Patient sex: M
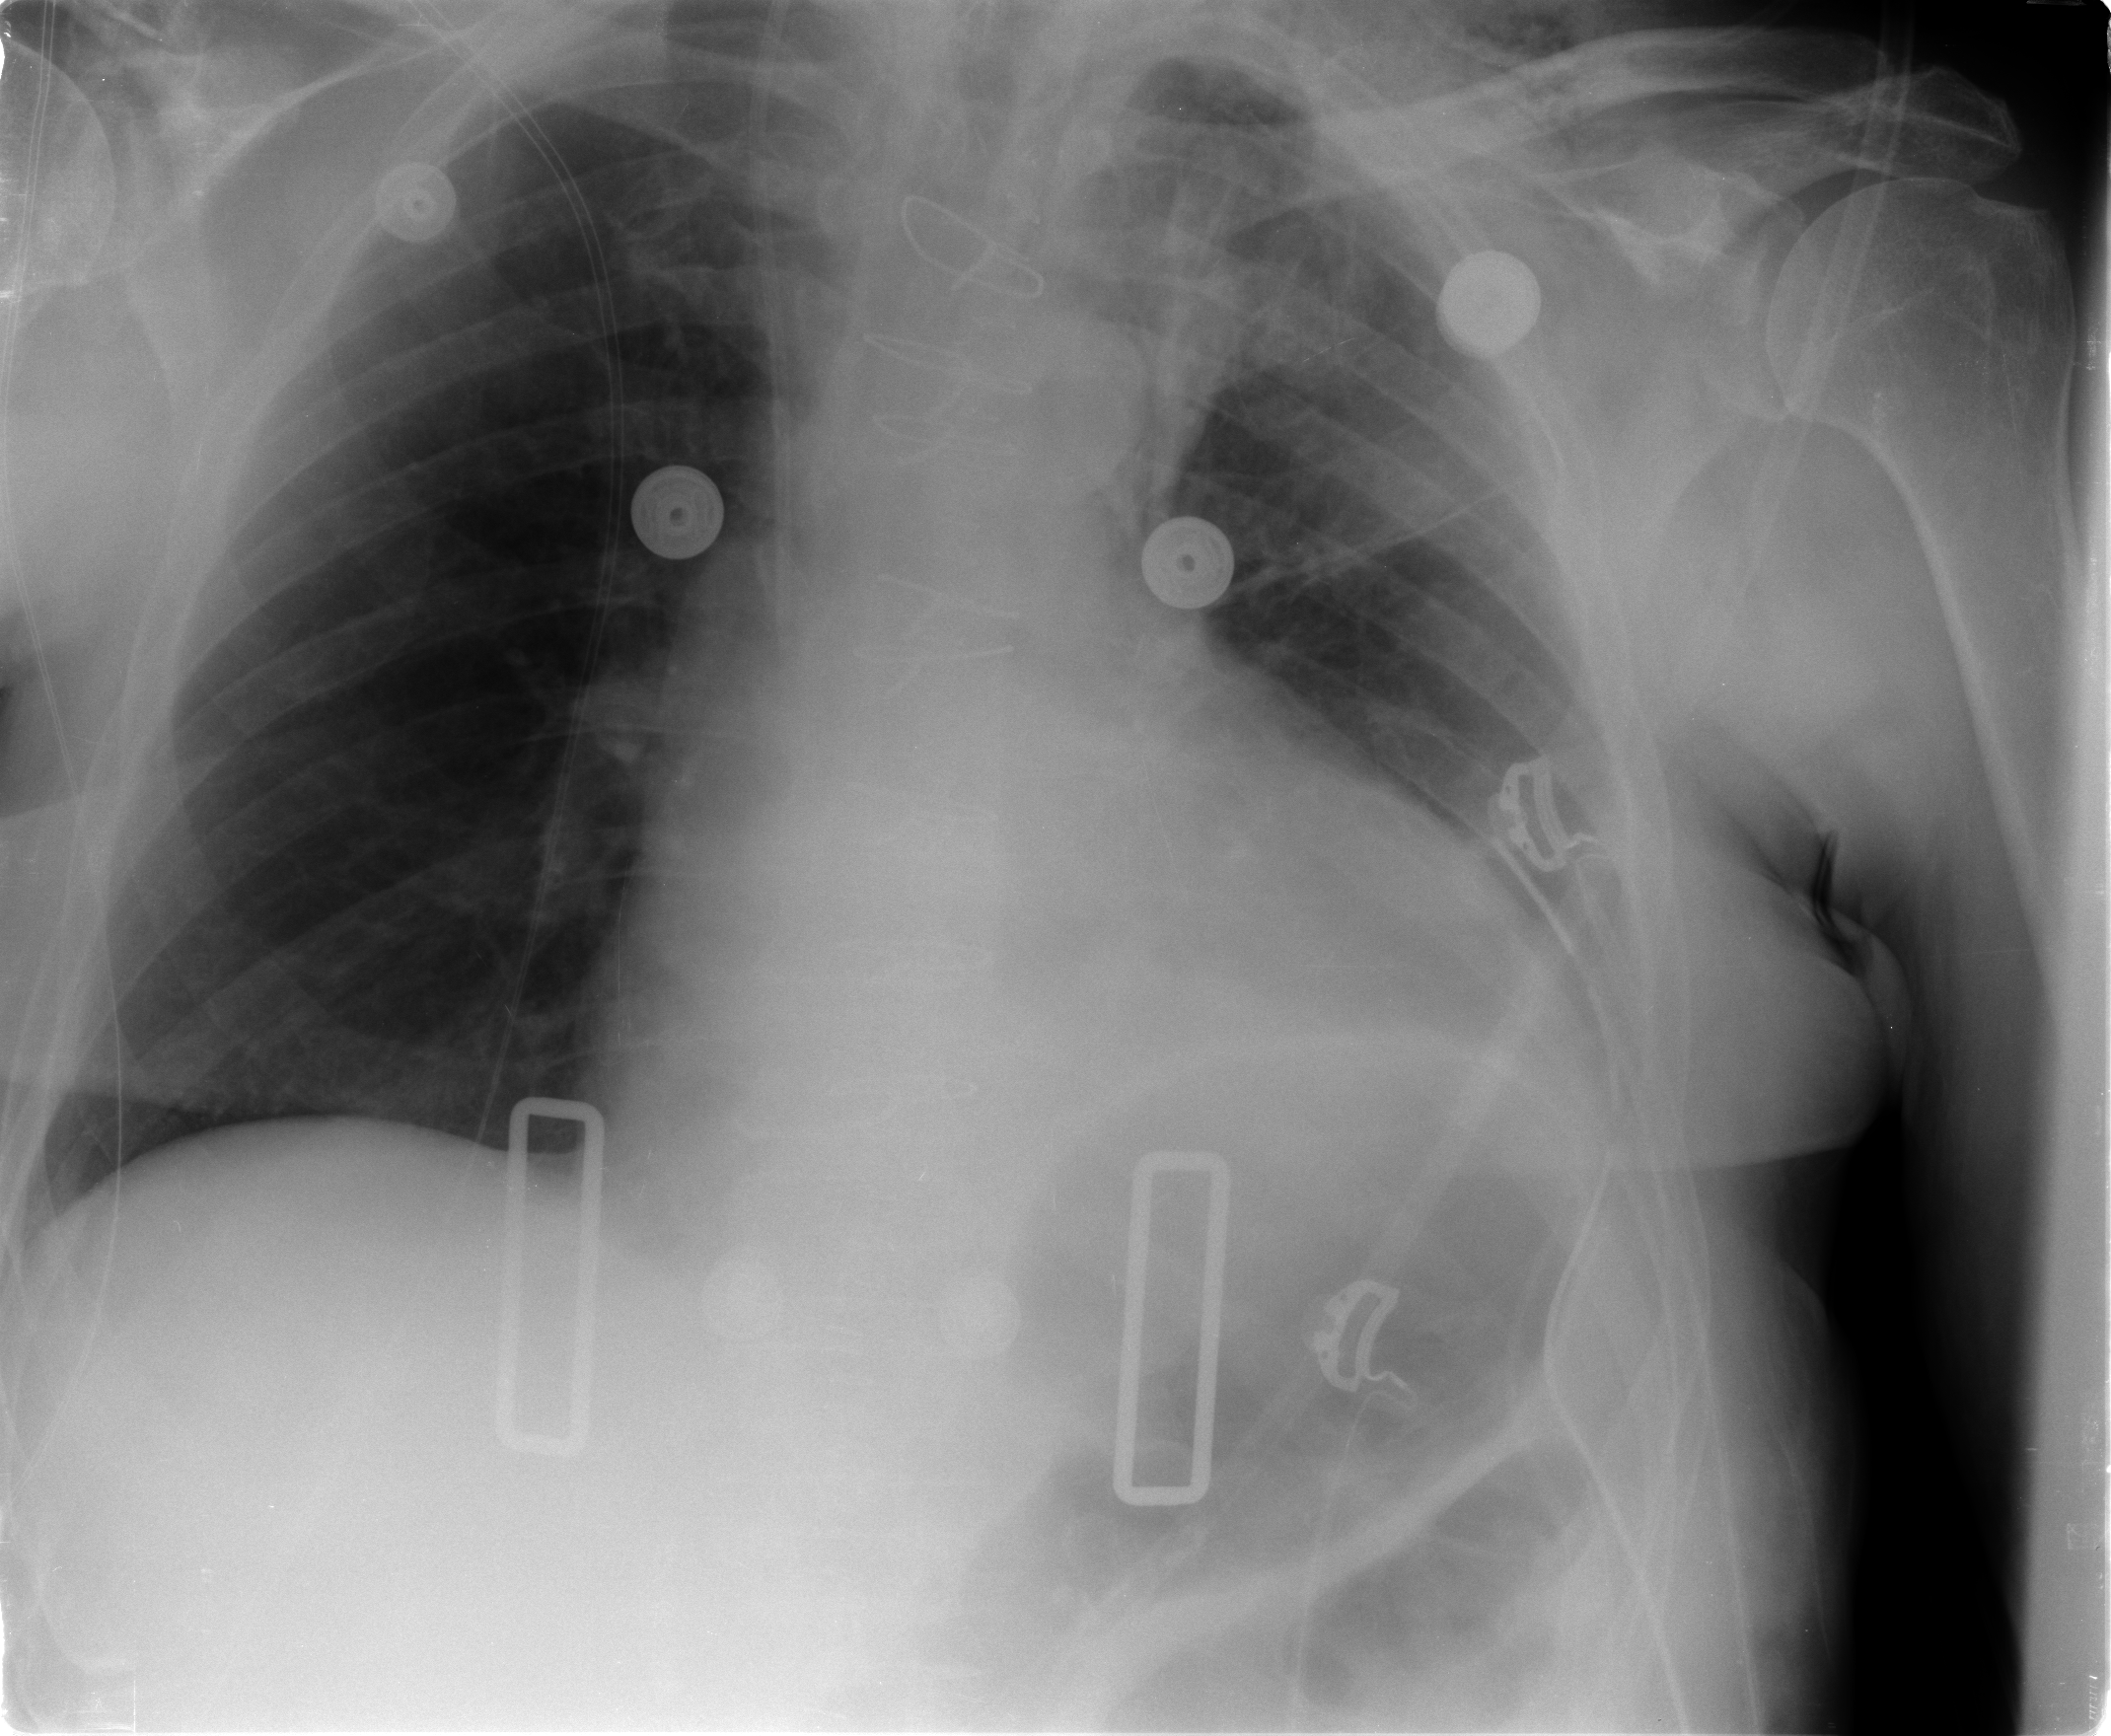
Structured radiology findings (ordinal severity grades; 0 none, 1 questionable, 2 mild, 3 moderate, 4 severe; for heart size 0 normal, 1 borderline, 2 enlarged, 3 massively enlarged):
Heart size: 2
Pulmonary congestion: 2
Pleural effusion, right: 0
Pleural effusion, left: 1
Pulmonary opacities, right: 0
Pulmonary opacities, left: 2
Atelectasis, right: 2
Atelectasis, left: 2